Question: Refer to the image below to understand what I'm trying to do. It should be obvious from the image provided. It seems like this should be pretty simple.
The question is, why is the tiled middle section offset by an inconsistent amount for each list entry?
'''
<LinearLayout xmlns:android="http://schemas.android.com/apk/res/android"
android:layout_width="wrap_content"
android:layout_height="fill_parent">
<ListView android:id="@+id/android:list"
android:layout_width="wrap_content"
android:layout_height="fill_parent"
android:divider="@drawable/product_list_divider"
android:background="@drawable/main_background_bitmap"/>
<TextView android:id="@+id/android:empty"
android:layout_width="wrap_content"
android:layout_height="wrap_content"
android:text="No results."/>
</LinearLayout>
'''
'''
<layer-list
xmlns:android="http://schemas.android.com/apk/res/android" >
<item>
<bitmap
android:src="@drawable/shelf_middle"
android:tileMode="repeat"/>
</item>
<item>
<bitmap
android:src="@drawable/shelf_left"
android:gravity="left"/>
</item>
<item>
<bitmap
android:src="@drawable/shelf_right"
android:gravity="right"/>
</item>
</layer-list>
'''

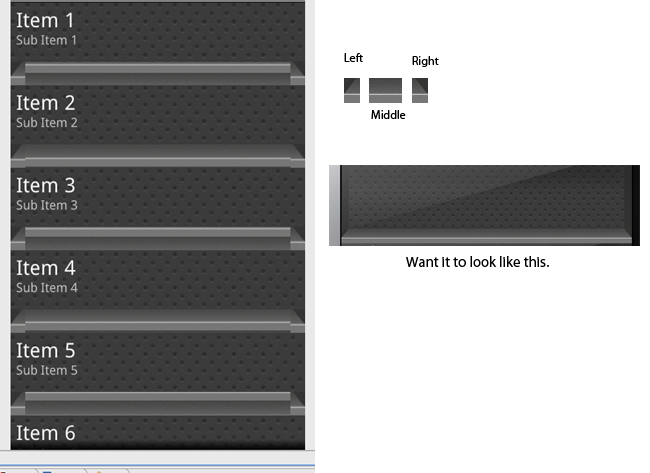
Answer: I ended up abandoning the repeat tile mode and did it like this instead:
'''
<?xml version="1.0" encoding="utf-8"?>
<layer-list
xmlns:android="http://schemas.android.com/apk/res/android" >
<item>
<bitmap
android:src="@drawable/bg"
android:tileMode="repeat" />
</item>
<item>
<bitmap
android:src="@drawable/shelf_shine"/>
</item>
<item>
<bitmap
android:src="@drawable/shelf_middle_stretch"
android:gravity="bottom|fill_horizontal"/>
</item>
<item>
<bitmap
android:src="@drawable/shelf_side_left"
android:gravity="left|bottom"/>
</item>
<item>
<bitmap
android:src="@drawable/shelf_side_right"
android:gravity="right|bottom"/>
</item>
<item>
<bitmap
android:src="@drawable/shelf_left"
android:gravity="left|bottom"/>
</item>
<item>
<bitmap
android:src="@drawable/shelf_right"
android:gravity="right|bottom"/>
</item>
</layer-list>
'''